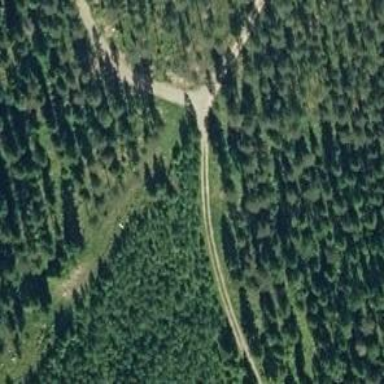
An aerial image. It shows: Track with very rough surface.